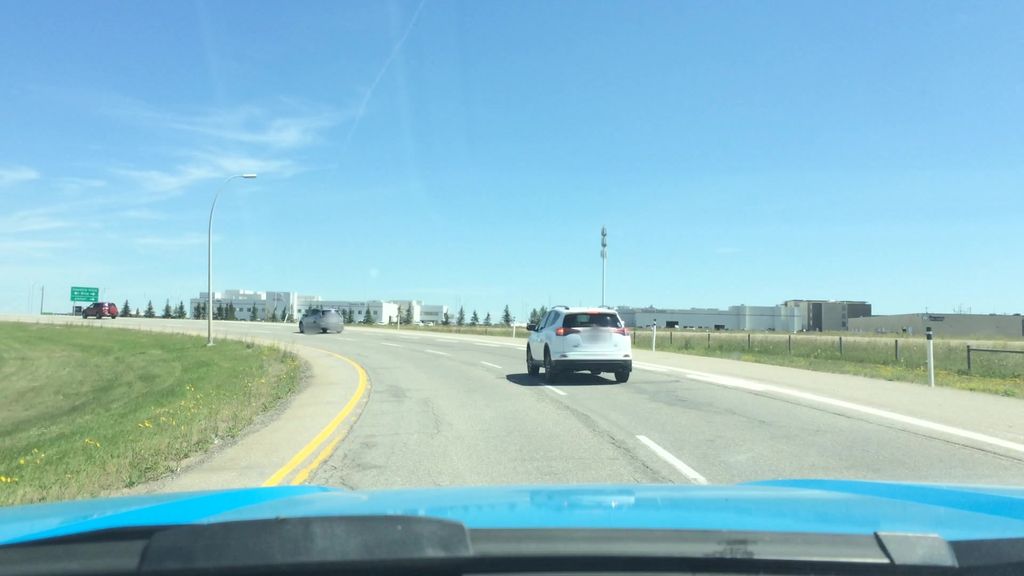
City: calgary